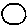
Label: circle